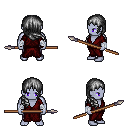
a pixel art fantasy rpg character, male body template, dark elf, purple skin, red robe, metal pants, gray right-swept hairstyle, white cloth bandages, spear, four views (front, back, left, right), 2x2 character sprite sheet, small pixel art, hard edges, no anti-aliasing